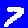
Digit: 7